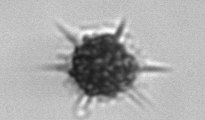
Label: Dictyocha